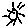
Label: sun